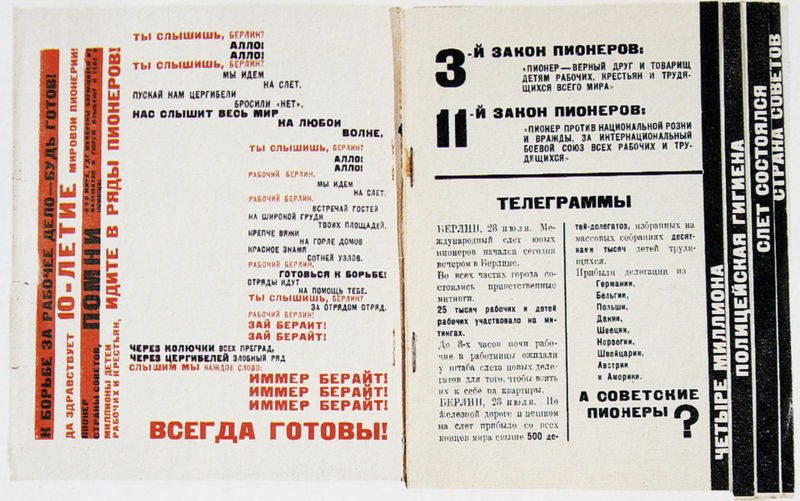
Titel: Immer bereit!
Künstler: Solomon Telingater
Standort: Moskau
Institution: Privatsammlung
Schlagwörter: russland, buch, text, seiten, aufgeschlagen, gestaltung, doppelseite, klammern, kyrillisch, fragezeichen, udssr, heftung